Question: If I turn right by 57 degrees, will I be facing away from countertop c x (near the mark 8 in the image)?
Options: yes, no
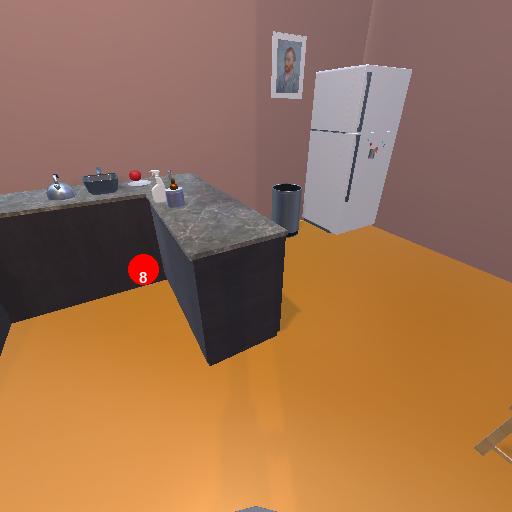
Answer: yes